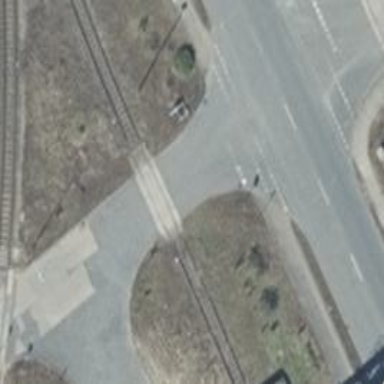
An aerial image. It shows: Railway level crossing.